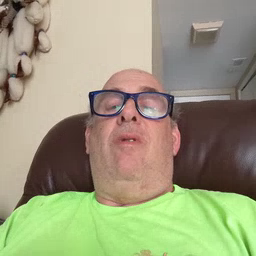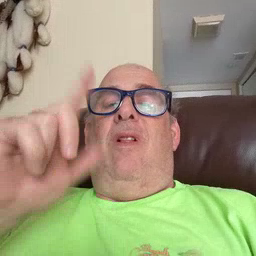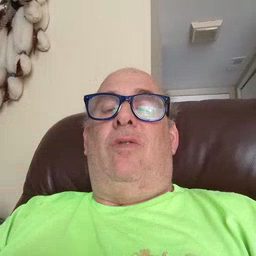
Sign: later